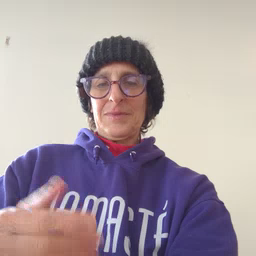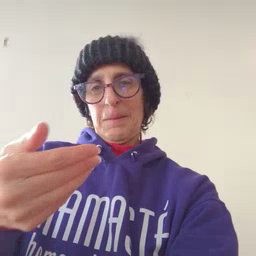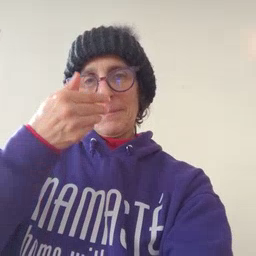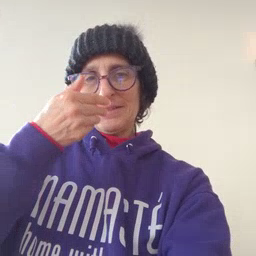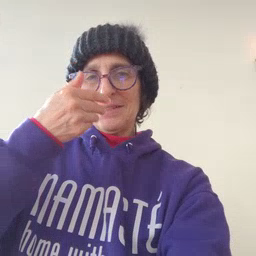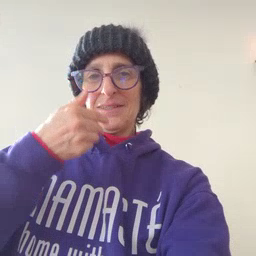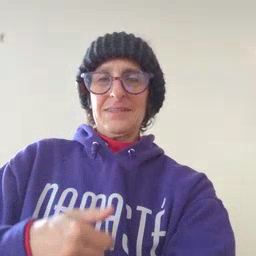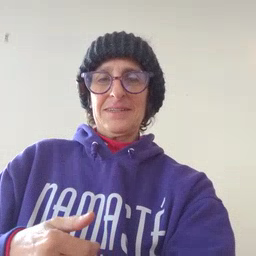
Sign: pizza